You are looking at the unprocessed time series of a bearing vibration snapshot. Diagnose the bearing from this image, choosing from: normal, inner_race, outer_race, ball.
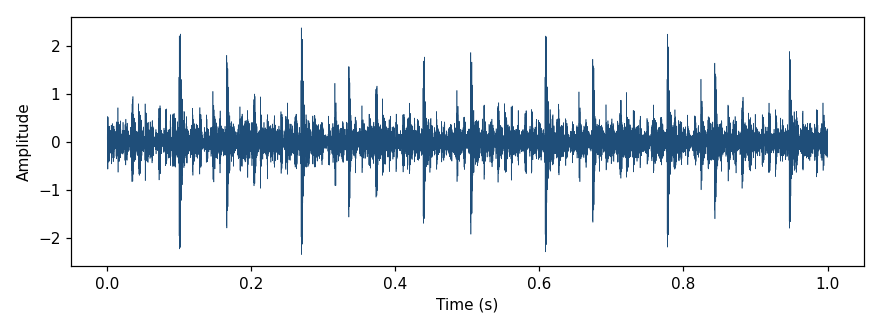
Answer: outer_race